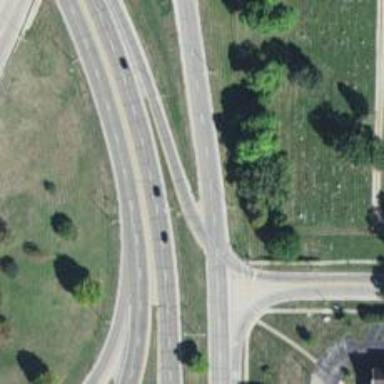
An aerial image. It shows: Trunk link highway.